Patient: sex M, age 58
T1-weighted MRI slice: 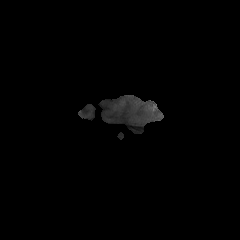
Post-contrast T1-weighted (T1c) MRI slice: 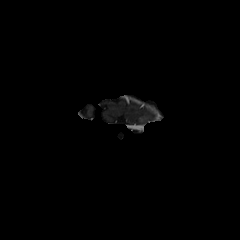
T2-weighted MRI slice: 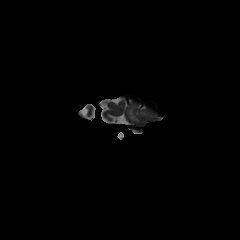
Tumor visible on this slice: yes
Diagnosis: Glioblastoma, IDH-wildtype
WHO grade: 4